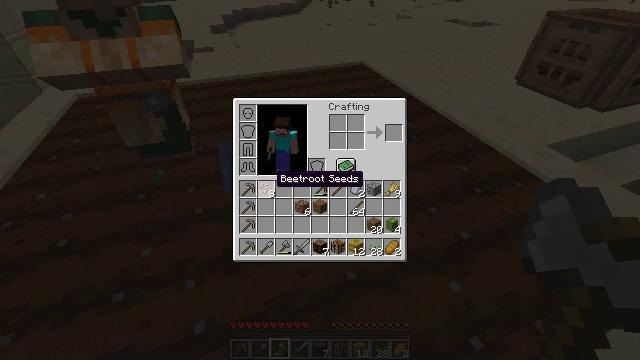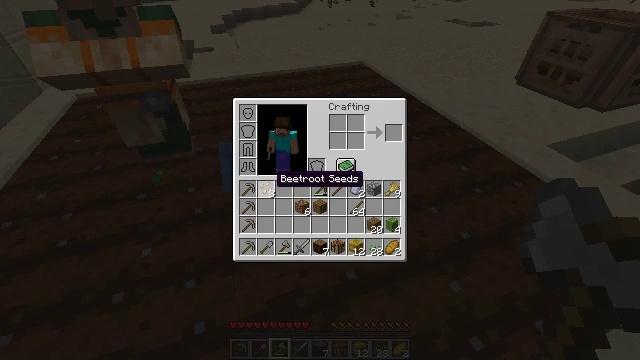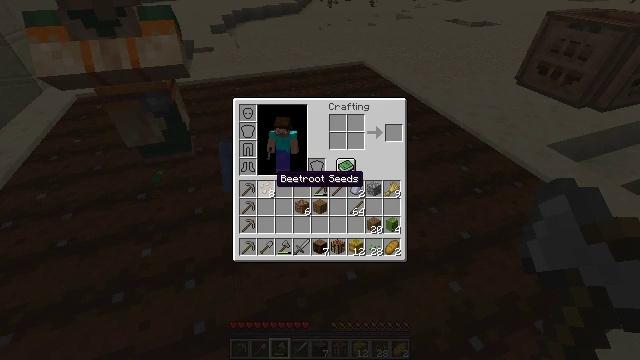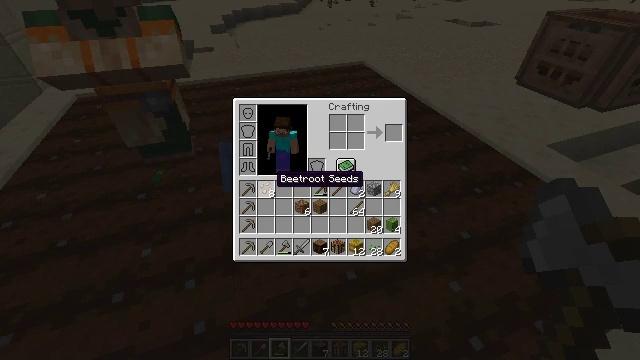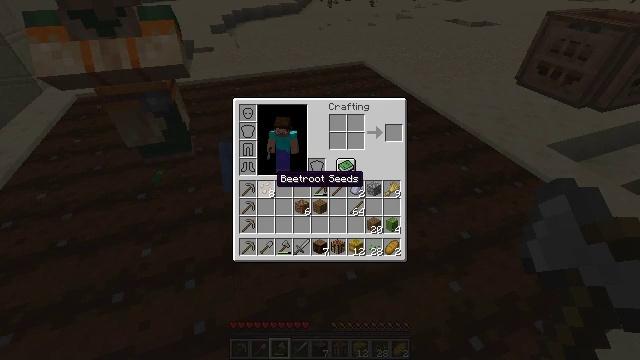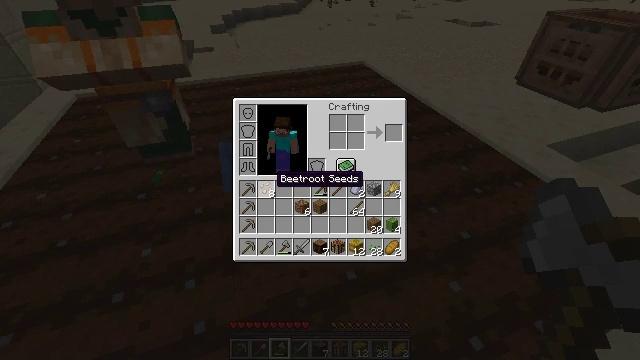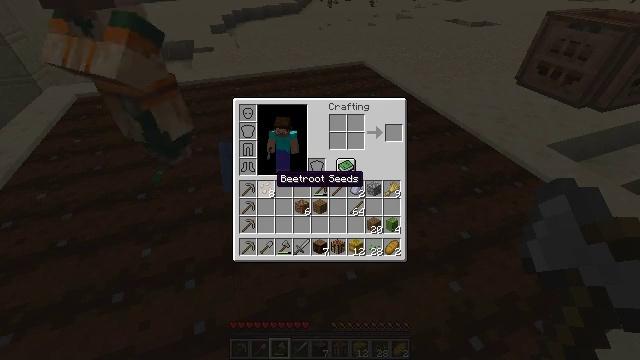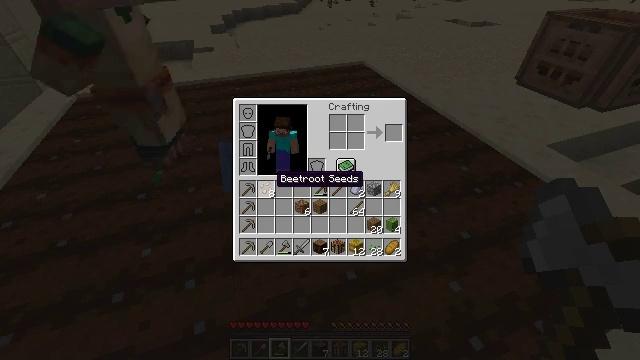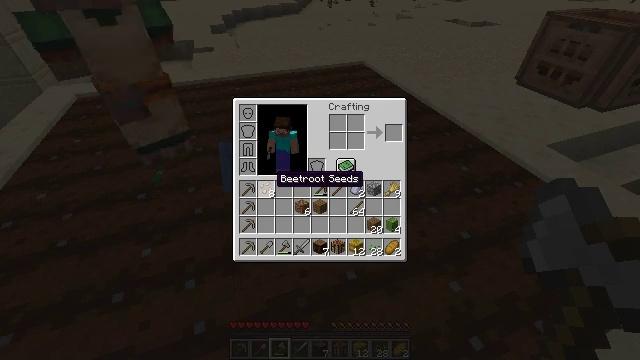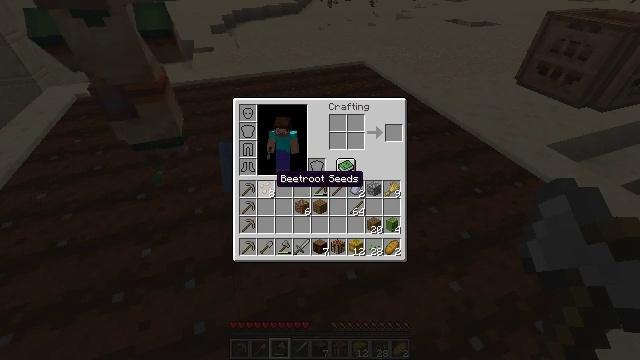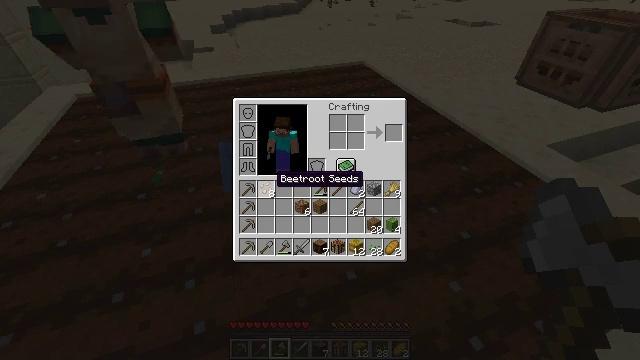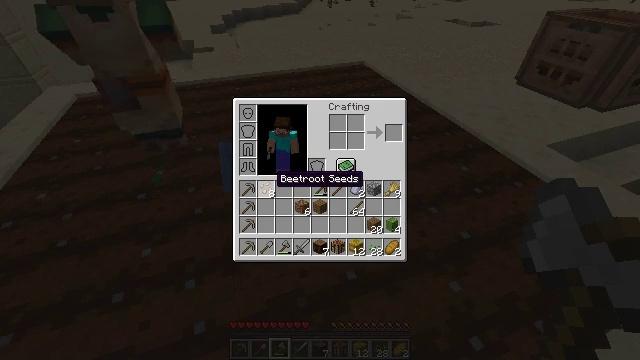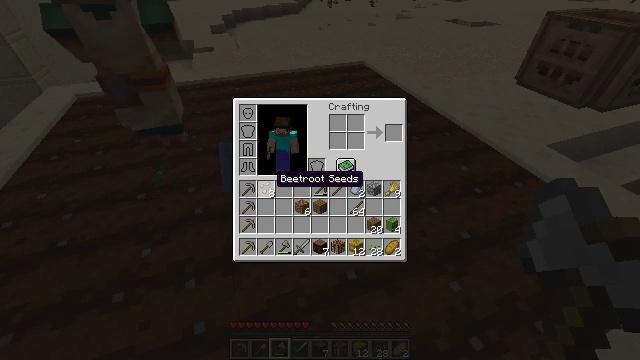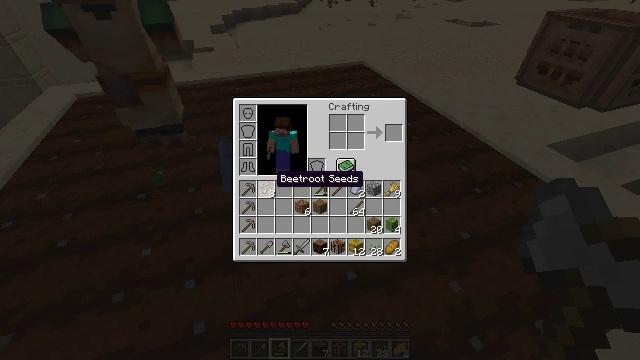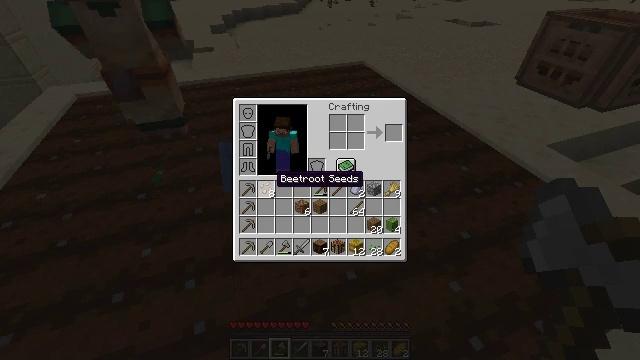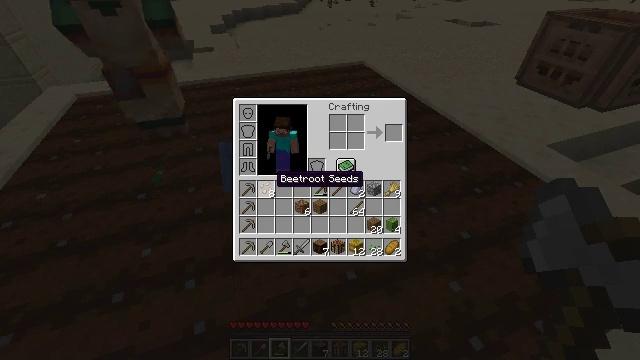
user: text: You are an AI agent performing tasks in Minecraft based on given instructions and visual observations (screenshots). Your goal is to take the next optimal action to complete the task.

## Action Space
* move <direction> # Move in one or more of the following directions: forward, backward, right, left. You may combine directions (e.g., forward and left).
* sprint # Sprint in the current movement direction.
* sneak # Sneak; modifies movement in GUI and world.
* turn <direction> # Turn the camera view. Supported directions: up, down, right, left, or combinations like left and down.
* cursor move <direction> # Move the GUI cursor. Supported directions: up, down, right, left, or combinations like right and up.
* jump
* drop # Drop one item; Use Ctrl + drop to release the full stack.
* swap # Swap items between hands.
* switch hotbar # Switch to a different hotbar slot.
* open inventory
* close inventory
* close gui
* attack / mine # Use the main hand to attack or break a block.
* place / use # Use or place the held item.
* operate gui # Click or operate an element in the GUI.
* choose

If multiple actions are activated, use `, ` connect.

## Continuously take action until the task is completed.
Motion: motion action
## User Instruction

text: Harvest the melon stem from your garden.
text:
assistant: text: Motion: no_op
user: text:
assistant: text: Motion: no_op
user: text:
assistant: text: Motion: no_op
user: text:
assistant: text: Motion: no_op
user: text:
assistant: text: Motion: no_op
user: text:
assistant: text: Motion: no_op
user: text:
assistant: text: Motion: no_op
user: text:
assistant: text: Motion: no_op
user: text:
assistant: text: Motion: no_op
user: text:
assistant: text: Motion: no_op
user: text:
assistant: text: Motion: no_op
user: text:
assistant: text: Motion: no_op
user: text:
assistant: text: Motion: no_op
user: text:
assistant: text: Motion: no_op
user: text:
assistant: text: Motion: no_op
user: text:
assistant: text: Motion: no_op
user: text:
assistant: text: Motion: no_op
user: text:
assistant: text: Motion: no_op
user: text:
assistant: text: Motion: no_op
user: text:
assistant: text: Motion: no_op
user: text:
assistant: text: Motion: no_op
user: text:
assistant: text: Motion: no_op
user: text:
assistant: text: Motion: no_op
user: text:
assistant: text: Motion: no_op
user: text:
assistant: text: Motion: no_op
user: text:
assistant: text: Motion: no_op
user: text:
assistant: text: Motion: no_op
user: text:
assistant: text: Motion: no_op
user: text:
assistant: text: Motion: no_op
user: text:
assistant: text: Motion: no_op